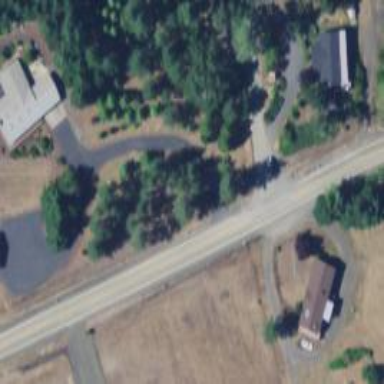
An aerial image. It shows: Tertiary road.